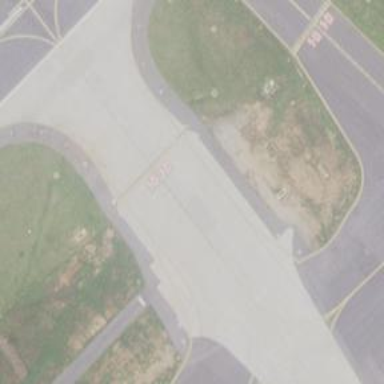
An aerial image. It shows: Image of taxiway at airport.